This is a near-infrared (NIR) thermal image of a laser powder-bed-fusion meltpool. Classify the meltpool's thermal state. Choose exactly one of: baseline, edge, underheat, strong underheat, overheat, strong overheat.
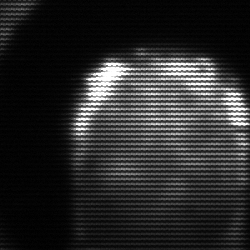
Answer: edge